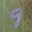
Label: 9